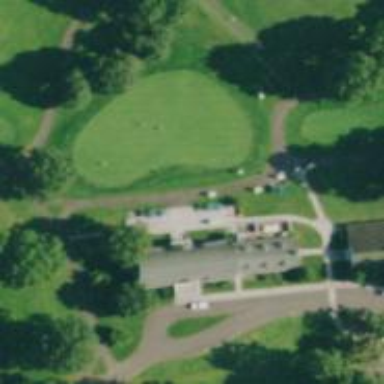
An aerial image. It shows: Pathway for golf carts.